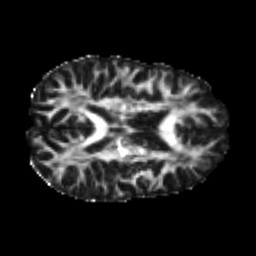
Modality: FA
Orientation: axial
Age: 23
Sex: female
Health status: healthy
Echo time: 0.074 s